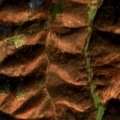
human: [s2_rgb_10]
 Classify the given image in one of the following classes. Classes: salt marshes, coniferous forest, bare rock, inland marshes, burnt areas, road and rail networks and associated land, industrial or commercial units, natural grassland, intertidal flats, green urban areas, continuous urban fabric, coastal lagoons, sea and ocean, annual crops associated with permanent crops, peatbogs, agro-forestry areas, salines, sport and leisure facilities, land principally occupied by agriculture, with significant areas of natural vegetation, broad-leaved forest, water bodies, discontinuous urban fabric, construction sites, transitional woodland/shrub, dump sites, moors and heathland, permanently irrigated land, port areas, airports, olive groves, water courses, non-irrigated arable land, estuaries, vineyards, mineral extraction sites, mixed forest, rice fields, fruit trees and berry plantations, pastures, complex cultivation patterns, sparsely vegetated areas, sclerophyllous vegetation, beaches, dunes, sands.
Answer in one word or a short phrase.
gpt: land principally occupied by agriculture, with significant areas of natural vegetation, broad-leaved forest